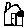
Label: house